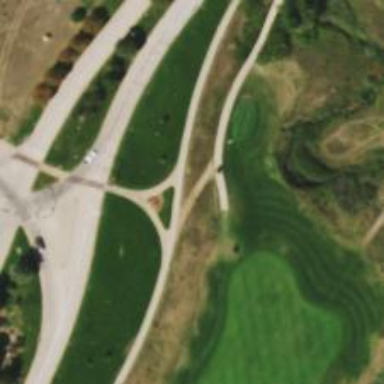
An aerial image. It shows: Service road designated as golf cart path.